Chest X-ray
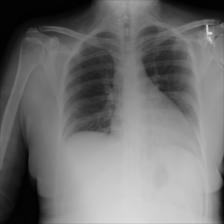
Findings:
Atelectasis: negative
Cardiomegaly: negative
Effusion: negative
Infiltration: negative
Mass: negative
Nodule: negative
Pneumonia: negative
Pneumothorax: negative
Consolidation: negative
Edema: negative
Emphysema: negative
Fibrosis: negative
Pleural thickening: negative
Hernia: negative